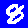
Digit: 8